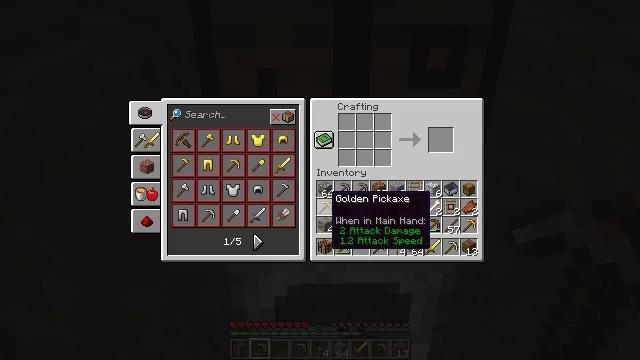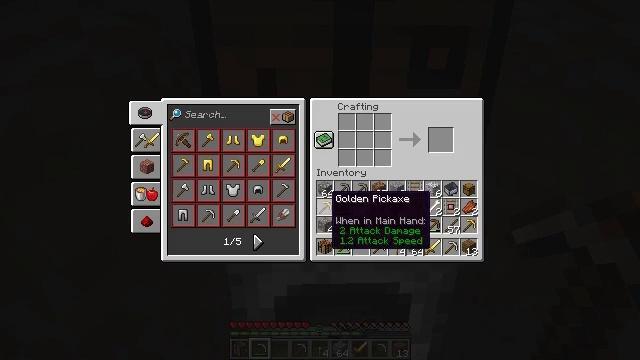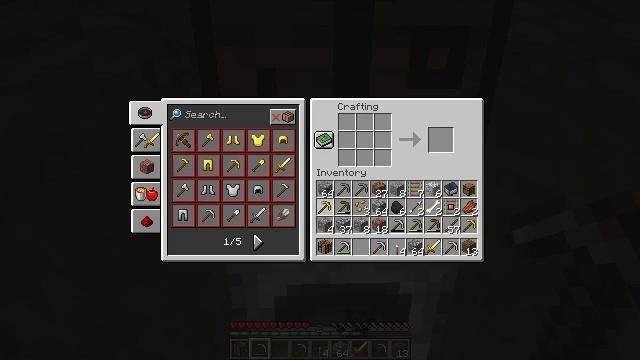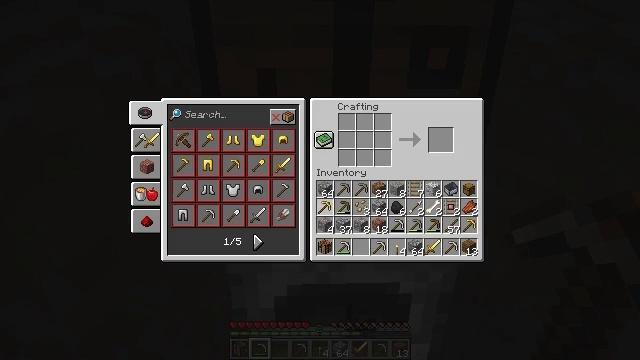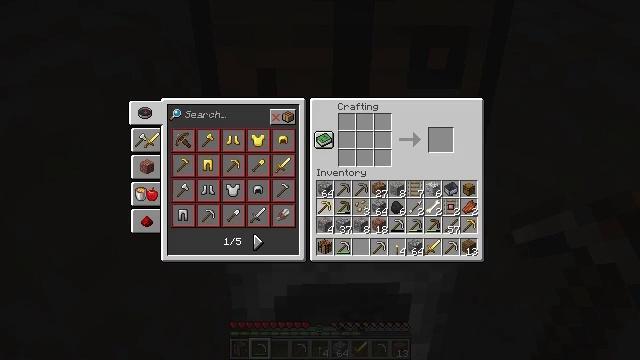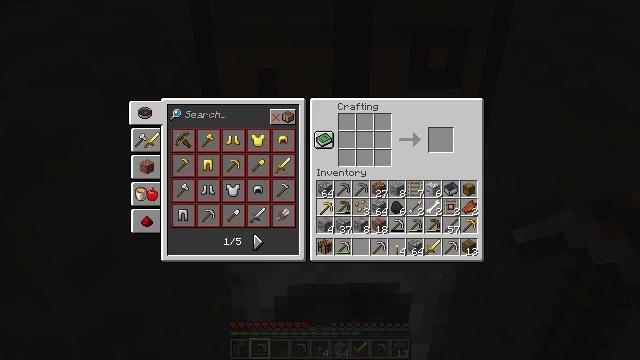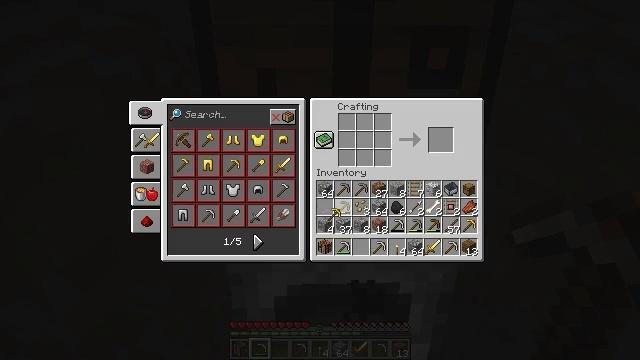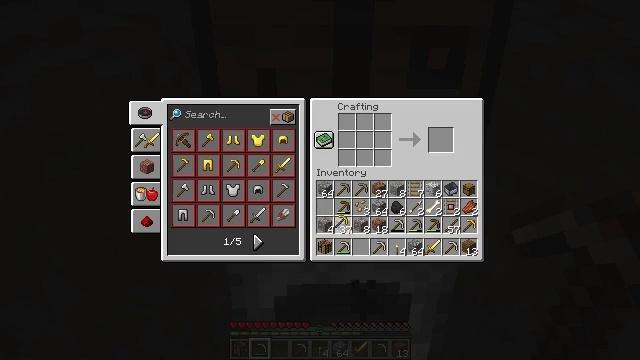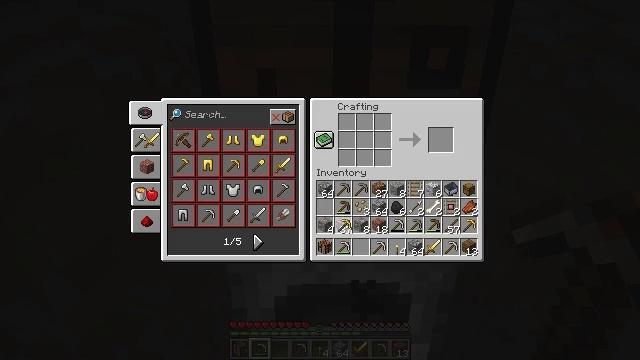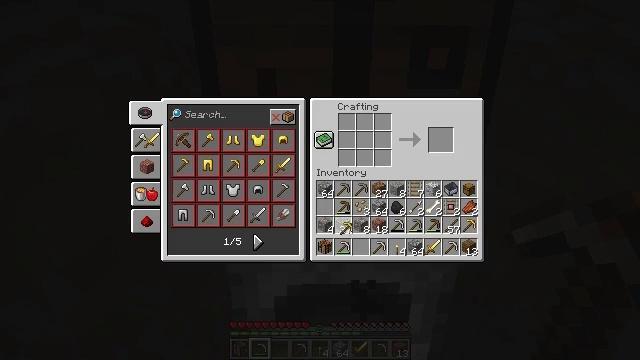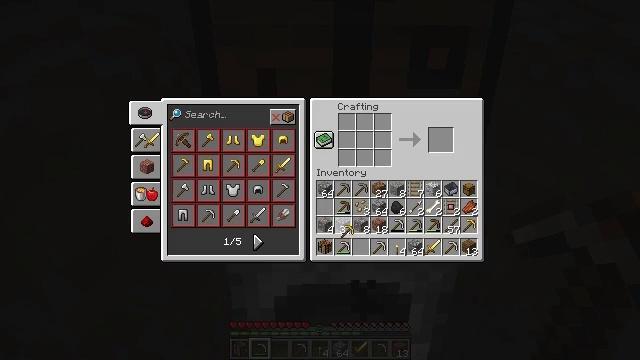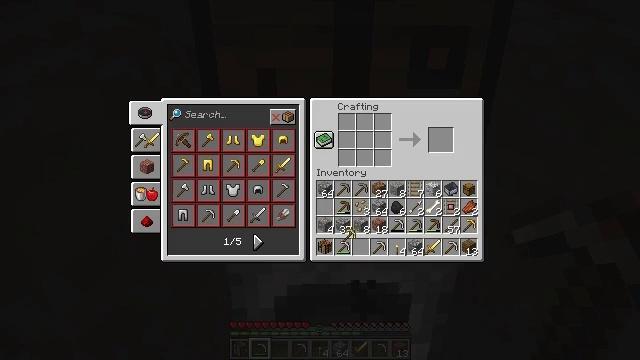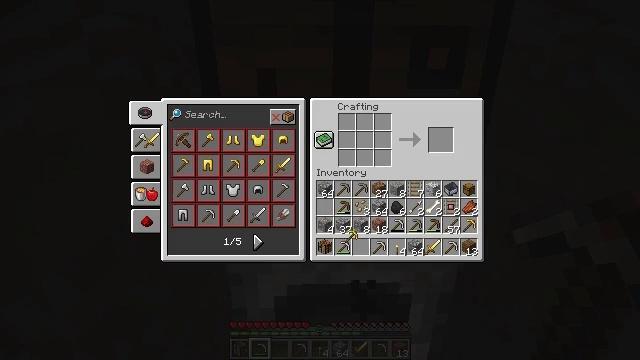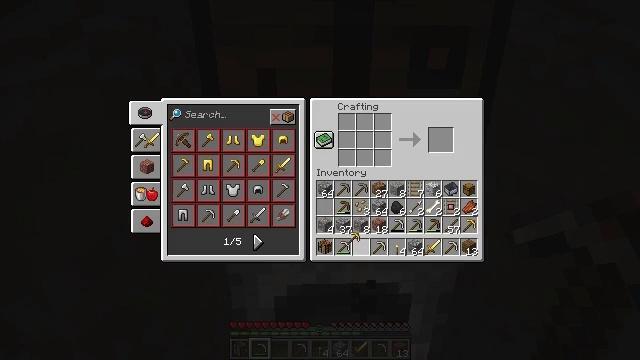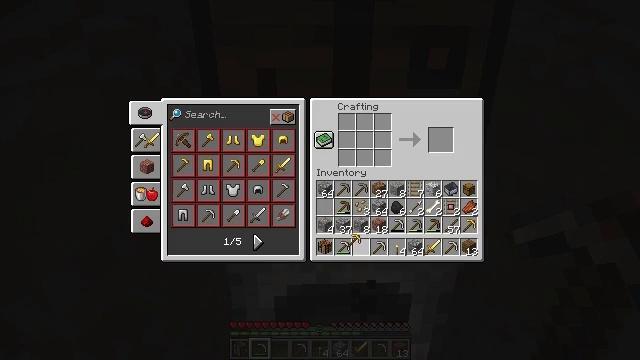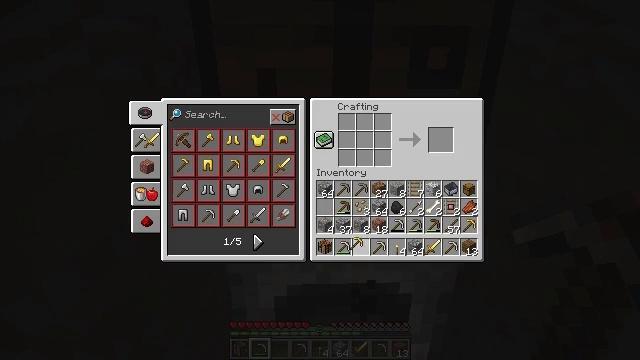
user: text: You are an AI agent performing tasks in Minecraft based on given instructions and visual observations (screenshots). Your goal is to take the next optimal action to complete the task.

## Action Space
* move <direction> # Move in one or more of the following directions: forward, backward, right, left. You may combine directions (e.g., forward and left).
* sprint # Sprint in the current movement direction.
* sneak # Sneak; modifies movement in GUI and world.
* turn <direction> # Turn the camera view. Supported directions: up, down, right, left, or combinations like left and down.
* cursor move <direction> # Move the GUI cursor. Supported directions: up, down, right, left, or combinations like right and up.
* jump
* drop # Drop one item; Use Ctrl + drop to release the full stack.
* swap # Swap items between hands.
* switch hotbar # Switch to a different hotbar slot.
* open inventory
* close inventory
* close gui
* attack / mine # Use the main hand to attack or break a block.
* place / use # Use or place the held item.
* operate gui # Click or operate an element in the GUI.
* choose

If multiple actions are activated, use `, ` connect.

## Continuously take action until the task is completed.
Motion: motion action
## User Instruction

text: Mine block crafting table.
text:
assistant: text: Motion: no_op
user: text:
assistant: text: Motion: operate gui
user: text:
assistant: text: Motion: operate gui
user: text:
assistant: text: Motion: operate gui
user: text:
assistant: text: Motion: no_op
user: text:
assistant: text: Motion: cursor move right
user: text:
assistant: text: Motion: no_op
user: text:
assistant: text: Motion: no_op
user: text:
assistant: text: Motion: no_op
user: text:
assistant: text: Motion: no_op
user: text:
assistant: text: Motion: no_op
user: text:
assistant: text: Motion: no_op
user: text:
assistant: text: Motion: no_op
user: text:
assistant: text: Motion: no_op
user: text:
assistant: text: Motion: no_op
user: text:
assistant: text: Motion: no_op
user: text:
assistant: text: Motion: no_op
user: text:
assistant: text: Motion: no_op
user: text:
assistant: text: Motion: no_op
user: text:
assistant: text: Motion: no_op
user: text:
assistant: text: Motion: operate gui
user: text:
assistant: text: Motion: operate gui
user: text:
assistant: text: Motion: operate gui
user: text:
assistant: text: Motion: operate gui
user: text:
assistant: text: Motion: no_op
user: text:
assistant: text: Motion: no_op
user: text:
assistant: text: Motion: no_op
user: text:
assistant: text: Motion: cursor move right
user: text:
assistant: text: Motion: cursor move right
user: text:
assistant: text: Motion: cursor move right